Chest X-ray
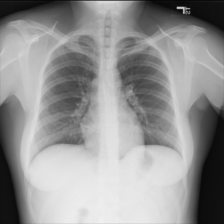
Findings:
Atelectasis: negative
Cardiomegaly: negative
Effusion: negative
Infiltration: negative
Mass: negative
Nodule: negative
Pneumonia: negative
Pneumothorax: negative
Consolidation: negative
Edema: negative
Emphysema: negative
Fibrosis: negative
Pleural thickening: negative
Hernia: negative